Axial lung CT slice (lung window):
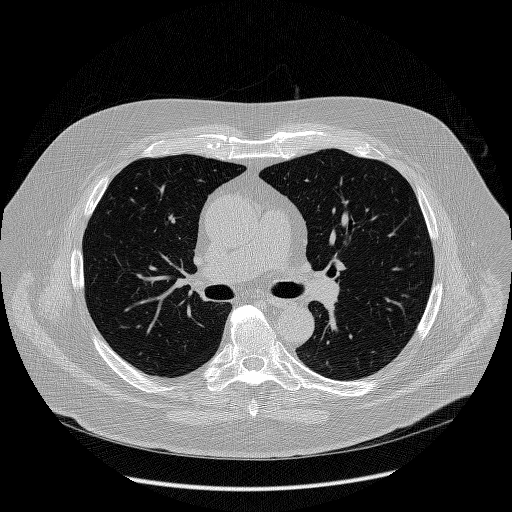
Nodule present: no